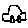
Label: car